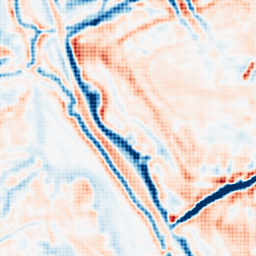
Category: multiscale
Decomposition family: dog
Decomposition parameters: sigma_low: 2
sigma_high: 5
Upsampling method: sinc_hamming
Upsampling parameters: scale: 4
kernel_size: 4
Upsampling scale: 4